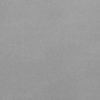
Label: dusty